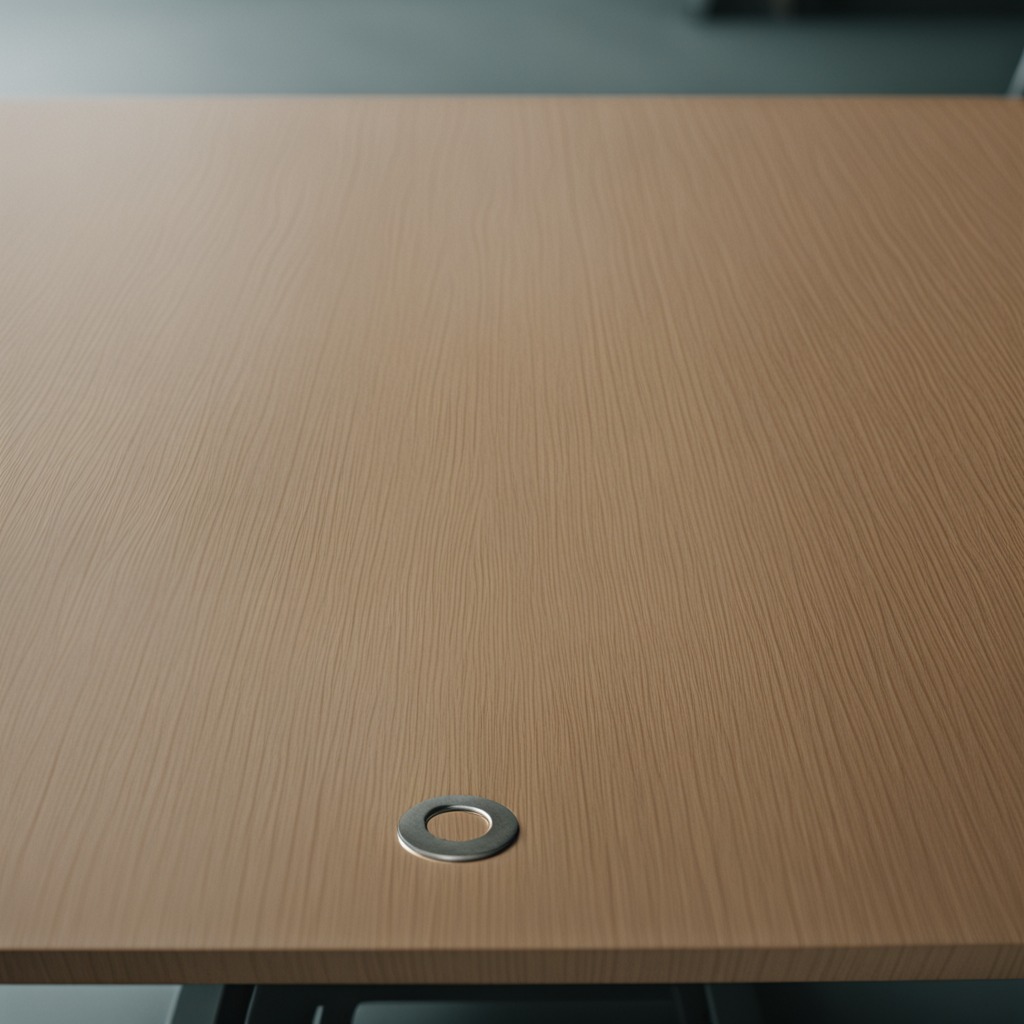
A flat metal washer is lying on the workbench.